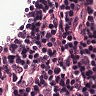
Metastatic tissue present: no